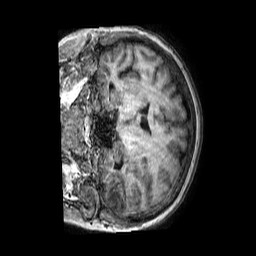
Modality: T1w
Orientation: coronal
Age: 65
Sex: female
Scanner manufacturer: philips
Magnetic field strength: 3 T
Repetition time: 0.006756 s
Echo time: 0.003036 s